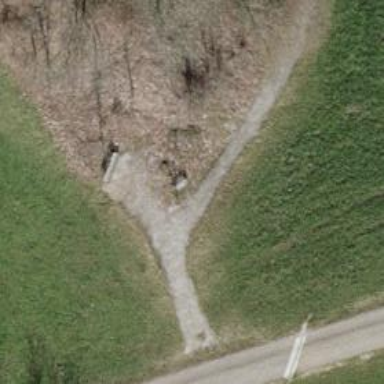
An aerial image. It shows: Bench for seating.